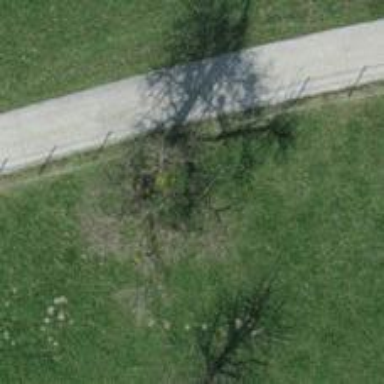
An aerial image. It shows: Single tag "natural: tree."